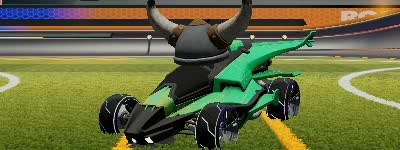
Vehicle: aftershock